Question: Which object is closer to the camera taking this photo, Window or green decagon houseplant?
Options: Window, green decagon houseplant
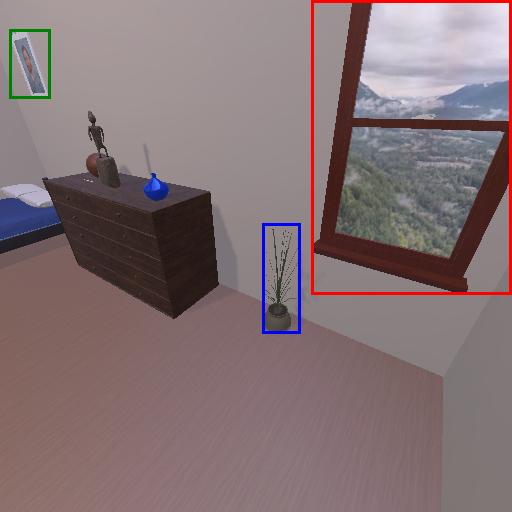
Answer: Window